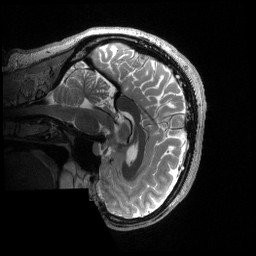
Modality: T2w
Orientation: sagittal
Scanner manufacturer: siemens
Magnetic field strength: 3 T
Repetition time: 3.2 s
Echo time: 0.563 s